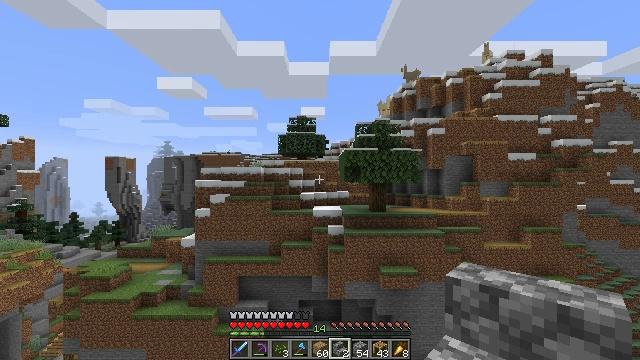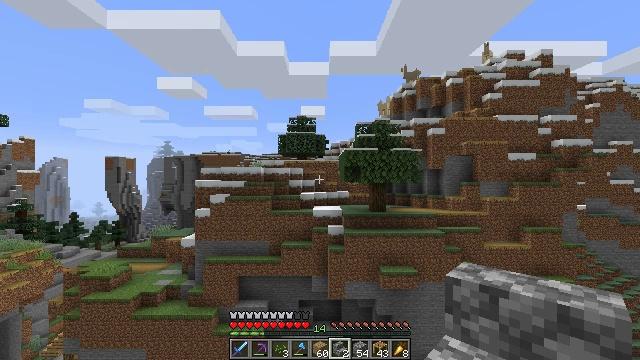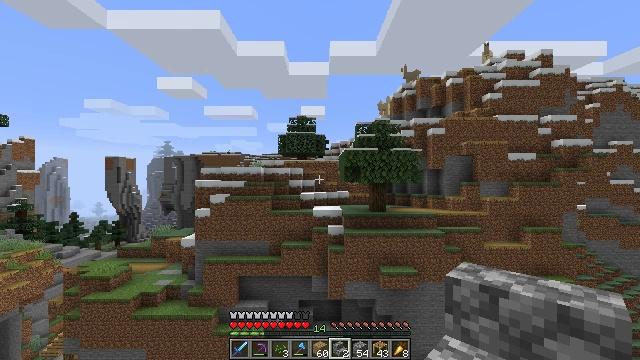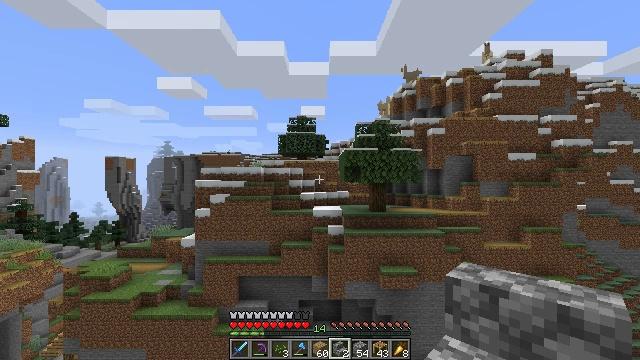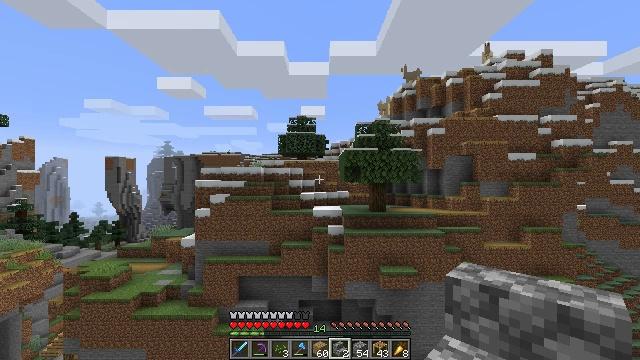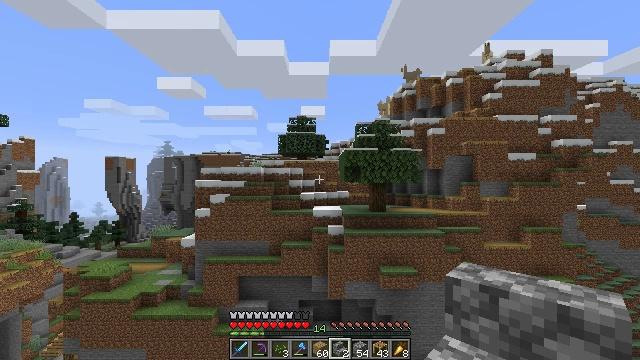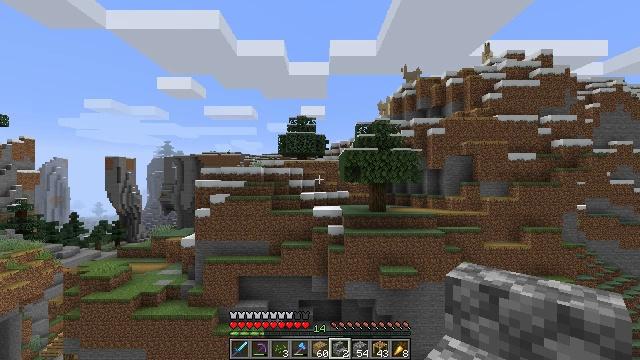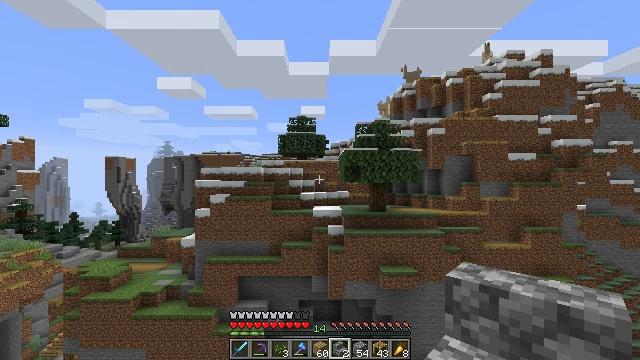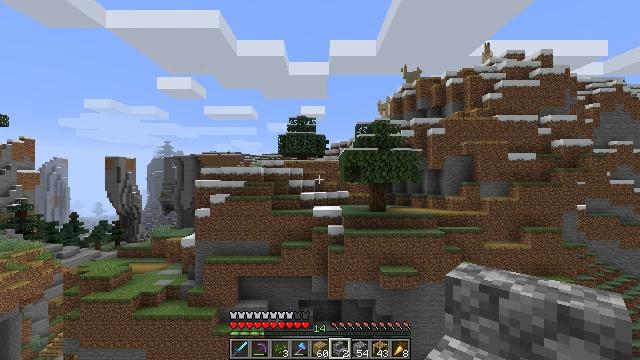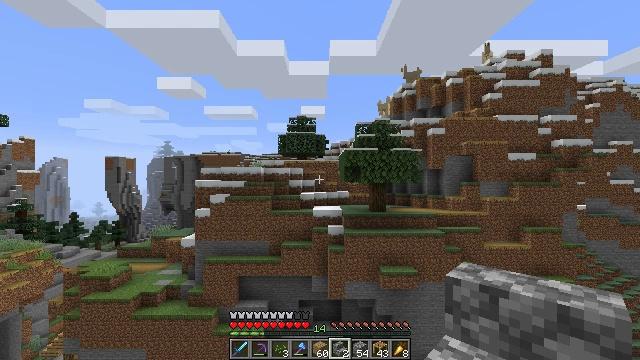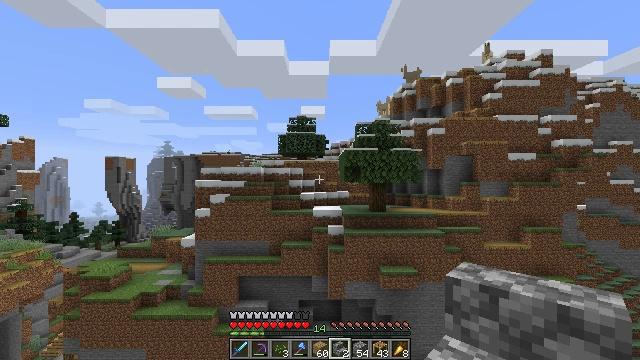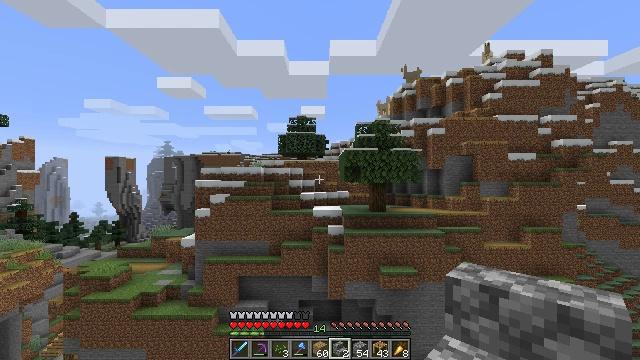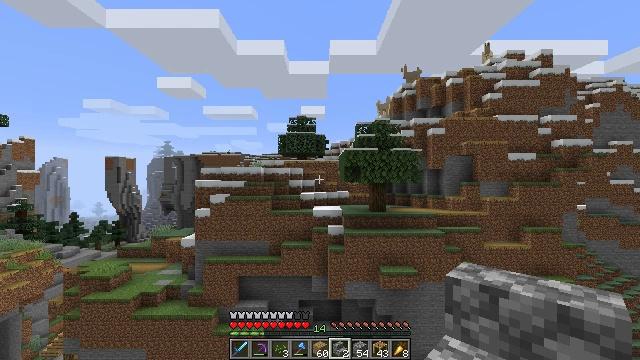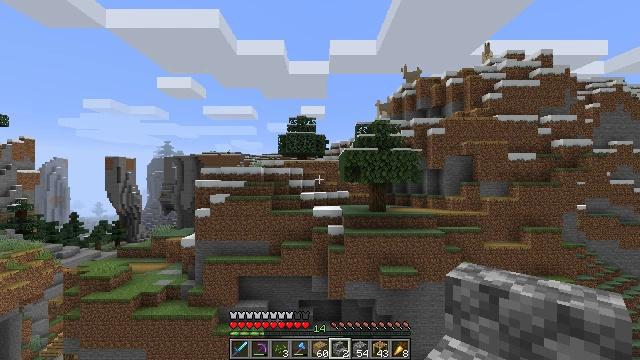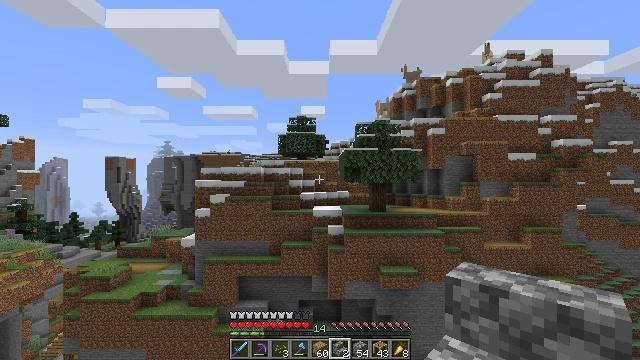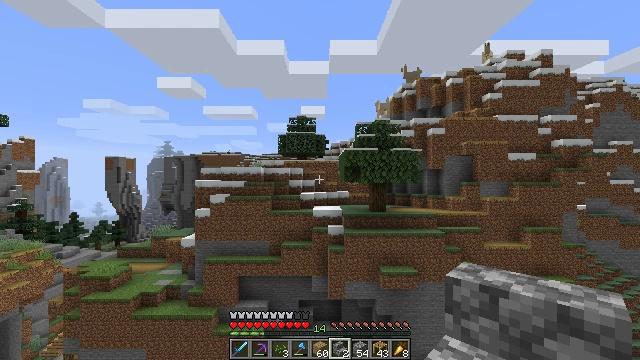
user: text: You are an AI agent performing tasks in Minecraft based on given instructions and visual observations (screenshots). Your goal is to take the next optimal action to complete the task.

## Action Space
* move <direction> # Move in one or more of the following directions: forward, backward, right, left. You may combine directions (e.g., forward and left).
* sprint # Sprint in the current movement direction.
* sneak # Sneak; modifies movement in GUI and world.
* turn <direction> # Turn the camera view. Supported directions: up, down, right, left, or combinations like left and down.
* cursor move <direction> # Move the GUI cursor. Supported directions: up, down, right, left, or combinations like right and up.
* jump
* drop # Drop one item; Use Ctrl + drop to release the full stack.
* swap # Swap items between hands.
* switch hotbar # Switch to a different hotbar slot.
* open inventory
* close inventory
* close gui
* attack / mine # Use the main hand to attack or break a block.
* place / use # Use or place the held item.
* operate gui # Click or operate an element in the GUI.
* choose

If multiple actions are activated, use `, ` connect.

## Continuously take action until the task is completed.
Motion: motion action
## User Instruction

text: Retrieve scaffolding from a build site.
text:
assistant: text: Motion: no_op
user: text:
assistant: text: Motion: no_op
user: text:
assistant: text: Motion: no_op
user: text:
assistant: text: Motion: no_op
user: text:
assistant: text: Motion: no_op
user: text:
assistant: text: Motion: no_op
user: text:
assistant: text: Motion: no_op
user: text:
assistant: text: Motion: no_op
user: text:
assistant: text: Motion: no_op
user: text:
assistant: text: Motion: no_op
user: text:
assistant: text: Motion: no_op
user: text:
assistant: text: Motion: no_op
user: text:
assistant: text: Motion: no_op
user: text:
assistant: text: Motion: no_op
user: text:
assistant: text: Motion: no_op
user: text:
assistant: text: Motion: no_op
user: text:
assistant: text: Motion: no_op
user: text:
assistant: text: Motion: no_op
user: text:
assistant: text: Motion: no_op
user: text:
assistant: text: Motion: no_op
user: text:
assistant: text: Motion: no_op
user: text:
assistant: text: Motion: no_op
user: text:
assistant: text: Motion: no_op
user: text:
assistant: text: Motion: no_op
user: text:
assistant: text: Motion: no_op
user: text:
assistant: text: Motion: no_op
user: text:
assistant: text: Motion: no_op
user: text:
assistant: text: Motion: no_op
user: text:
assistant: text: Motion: no_op
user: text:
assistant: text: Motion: no_op